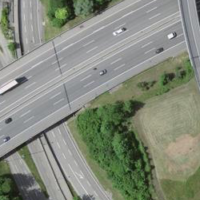
EUNIS habitat code: 57
Species observed at this site:
Pseudochorthippus parallelus
Chorthippus biguttulus
Chorthippus brunneus
Nemobius sylvestris